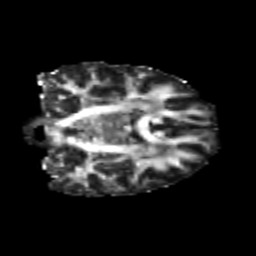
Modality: FA
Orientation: coronal
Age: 20
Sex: female
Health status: healthy
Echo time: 0.074 s